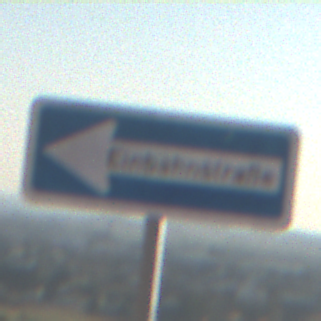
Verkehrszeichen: EinbahnstrasseLinksweisend
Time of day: MorningAfternoon
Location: Outdoor (Nature)
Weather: PartlyCloudy
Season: NotSpecified
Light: Natural